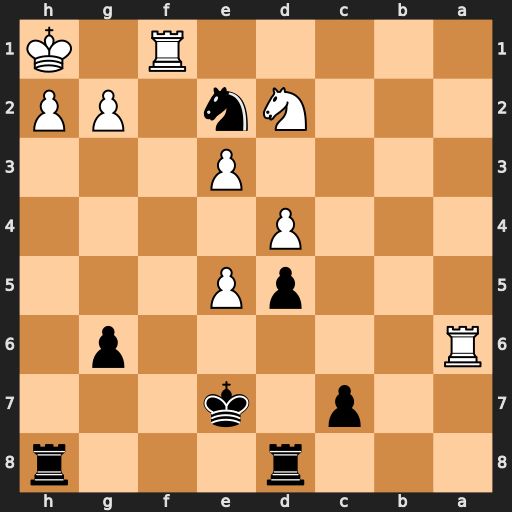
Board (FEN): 3r3r/2p1k3/R5p1/3pP3/3P4/4P3/3Nn1PP/5R1K
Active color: b
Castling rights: -
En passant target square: -
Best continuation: Rxh2+ Kxh2 Rh8#